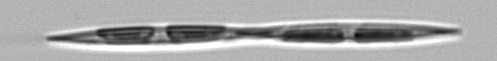
Label: Pseudo-nitzschia